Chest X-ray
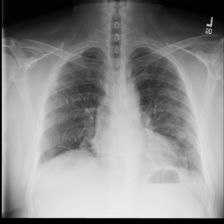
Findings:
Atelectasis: negative
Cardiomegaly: negative
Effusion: negative
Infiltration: negative
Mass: negative
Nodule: negative
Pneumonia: negative
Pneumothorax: negative
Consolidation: negative
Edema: negative
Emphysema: negative
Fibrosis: positive
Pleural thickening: positive
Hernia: negative